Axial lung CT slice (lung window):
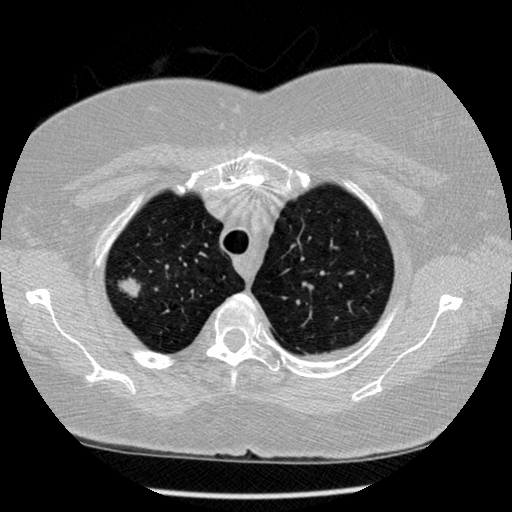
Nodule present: yes
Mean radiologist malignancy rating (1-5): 4.5